Question: I'm using 2 navigation Tabs,
And somehow 2 of my tabs are combined in an unusual way like this:

So there's two texts overlapping eachother which shouldn't.
How to fix this?
My html document:
'''
<!DOCTYPE html>
<html>
<head>
<title>Portfolio - Arjan Speiard</title>
<meta http-equiv="Content-Type" content="text/html; charset=UTF-8">
<link href="css/style.css" rel="stylesheet" type="text/css" />
<script src="js/jquery-1.10.2.js" type="text/javascript"></script>
<script src="js/jquery-ui.js" type="text/javascript"></script>
<script src="js/data.js" type="text/javascript"></script>
</head>
<body>
<div id="background">
<div id="container">
<div id="clipboard"></div>
<h1 id="logo"><a href="#aboutme">Portfolio</a></h1><hr />
<nav id="tabs">
<ul id="menu">
<li id="menu_about"><a href="#aboutme">All About Me</a></li>
<li id="menu_portfolio"><a href="#portfolio">Portfolio</a></li>
<li id="menu_work_experience"><a href="#work">Werkervaring</a></li>
<li id="menu_skills"><a href="#skills">Skills</a></li>
</ul>
<div id="frame">
<div id="portfolio">
<article>
<h1>Portfolio</h1>
Voor Client moesten wij een portfolio maken. Hierin moesten een aantal dingen staan zoals wie je bent en wat je doet en natuurlijk
niet te vergeten de opdrachten die we allemaal met client hebben gemaakt.<br/>
Alle opdrachten kunt u vinden per week hier aan de zijkant.<br/>
Per opdracht moesten we ook een testtabel invullen op de pagina van de bepaalde week staat naar iedere opdracht en tabel een linkje.
</article>
</div>
<div id="aboutme">
<article>
Hallo Ik ben Arjan Speiard, en studeer Informatica op Hogeschool Windesheim.<br/>
Verder ben ik 20 jaar oud en leef ik nog bij mijn ouders.<br/>
Ik ben woonachtend in Duitsland, wat mij veel kilometers geeft qua reizen iedere dag.<br/>
Maar dit is het zeker waard. De opleiding is superleuk en ik heb ook een leuke klas.<br/><br/>
Naast school game ik veel denk hierbij aan MMORPG spellen. En ben ik nu bezig het leren van 3D modelleren.<br/>
Andere hobbies zijn Skateboarden, naar festivals gaan en lekker gek doen.
</article>
</div>
<div id="work">
<article>
Naast school heb ik ook nog een baantje als websiteonderhouder bij OBO Banden.<br/>
Daar maak ik een App om zo banden te kunnen annalyseren of die nog te repareren valt of niet.
</article>
</div>
<div id="skills">
<article>
Ik heb ervaring in C#, Java, HTML5, CSS3, Javascript, JQuery, PHP, MySQL, SQL-Server en XML.
</article>
</div>
</div>
</nav><hr />
<nav id="tabs2">
<ul id="portfolio_menu">
<li id="menu_week_1"><a href="#week1">Week 1</a></li>
<li id="menu_week_2"><a href="#week2">Week 2</a></li>
<li id="menu_week_3"><a href="#week3">Week 3</a></li>
<li id="menu_week_5"><a href="#week5">Week 5</a></li>
<li id="menu_week_6"><a href="#week6">Week 6</a></li>
<li id="menu_week_7"><a href="#week7">Week 7</a></li>
</ul>
<div id="frame">
<div id="week1">
<article>
<h1>Week 1</h1>
We moesten als eerste opdracht een Tabel maken die we vervolgens gebruiken om alle testresultaten in op te slaan.
<a href="Week_1/tabel.html">Deze is te bezichten op deze link en al ingevuld voor opdracht 1: nieuwsbrief.</a><br/>
Verder moesten we een nieuwsbrief namaken. <a href="Week_1/index.html">Deze is te bezichtigen op deze link.</a>
</article>
</div>
<div id="week2">
<article>
<h1>Week 2</h1>
<h2>Opdracht 1</h2>
Voor deze week werd ons geleerd wat javascript is en hoe je dat moet gebruiken.<br/>
Dus we kregen opdrachten met daarin javascript. Als eerste opdracht moesten we een visitekaartje maken.<br/>
<a href="Week_2/Visitekaartje/index.html">Deze is te bezichtigen op deze link.</a> <br/>
De testresultaten hiervan kunt u op <a href="Week_2/Visitekaartje/Tabel.html">deze link zien.</a>
<h2>Opdracht 2</h2>
Als 2e opdracht mochten we een Workout-programma maken. Hierin moesten workouts gemaakt en getoond kunnen worden.<br/>
<a href="Week_2/Workout/index.html">Deze is te bezichtigen op deze link.</a><br/>
De testresultaten hiervan kunt u op <a href="Week_2/Workout/Tabel.html">deze link zien.</a>
</article>
</div>
<div id="week3">
<article>
<h1>Week 3</h1>
<h2>Opdracht 1</h2>
Deze week mochten we aan de slag met JQuery. Een framework wat JavaScript een stuk simpeler maakt.<br/>
We moesten als opdracht een Festivalplanner maken hierin moesten een aantal podia zijn op verschillende dagen met verschillende acts.<br/>
Hiervoor hadden we 2 weken de tijd vanwege de vakantie.<br/>
<a href="Week_3/index.html">Deze opdracht is te bezichtigen op deze link.</a><br/>
De testresultaten hiervan kunt u op <a href="Week_3/Tabel.html">deze link zien.</a>
</article>
</div>
<div id="week5">
<article>
<h1>Week 5</h1>
<h2>Opdracht 1</h2>
Deze week mochten we aan de slag met Ajax-calls naar een servertje toe door middel van JQuery.<br/>
We moesten een hardloopwedstrijd simuleren genaamd de Ekiden.<br/>
<a href="Week_5/index.html">Deze opdracht is te bezichtigen op deze link.</a><Br/>
De testresultaten hiervan kunt u op <a href="Week_5/tabel.html">deze link zien.</a>
<h3>Opgelet:</h3>
Zonder een php-server werkt deze opdracht niet. Zet het hele portfolio dus in Htdocs van Xampp of een eensgelijksprogramma en probeer het opnieuw.
</article>
</div>
<div id="week6">
<article>
<h1>Week 6</h1>
<h2>Opdracht 1</h2>
Deze week moesten we een spelletje maken op het canvas van HTML5. Door middel van JavaScript en/of JQuery.<br/>
Ik heb een breakout variant gemaakt omdat mij dit deed denken aan het spel DX-Ball welke ik superleuk vond toen ik klein was.<br/>
Deze opdracht heb ik gemaakt samen met <a href="http://www.darkpendula.nl">Sandra Mastenbroek</a>.<br/>
<a href="Week_6/index.html">Deze opdracht is te bezichtigen op deze link.</a><br/>
De testresultaten hiervan kunt u op <a href="Week_6/tabel.html">deze link zien.</a>
</article>
</div>
<div id="week7">
<article>
<h1>Week 7</h1>
<h2>Opdracht 1</h2>
Deze week moesten we aan de slag met een MVC-framework. We mochten zelf kiezen welk framework dat was.<br/>
Als opdracht moesten we een reservering/ordersysteem maken. Dit hebben we gedaan door middel van het framework <a href="http://angularjs.org/">AngularJS</a>.<br/>
Deze opdracht is gemaakt samen met Hans-Jurgen Bakkenes.<br/>
<a href="Week_7/index.html">Deze opdracht is te bezichtigen op deze link.</a><br/>
De testresultaten hiervan kunt u op <a href="Week_7/tabel.html">deze link zien.</a>
</article>
</div>
</div>
</nav><hr />
</div>
</div>
</body>
</html>
'''
and This is my Data.js:
'''
/*jslint browser: true*/
/*global $, console*/
$(document).ready(function () {
"use strict";
$(function () {
$("#week1").hide();
$("#week2").hide();
$("#week3").hide();
$("#week5").hide();
$("#week6").hide();
$("#week7").hide();
$("#aboutme").show();
$("#portfolio").hide();
$("#work").hide();
$("#skills").hide();
});
$(function () {
$("#tabs").tabs({
activate: function () {
var active, tab;
active = $("#tabs").tabs("option", "active");
tab = $("#tabs ul>li a").eq(active).attr('href');
switch (tab) {
case "#aboutme":
$("#week1").hide();
$("#week2").hide();
$("#week3").hide();
$("#week5").hide();
$("#week6").hide();
$("#week7").hide();
$("#aboutme").show();
$("#portfolio").hide();
$("#work").hide();
$("#skills").hide();
break;
case "#portfolio":
$("#week1").hide();
$("#week2").hide();
$("#week3").hide();
$("#week5").hide();
$("#week6").hide();
$("#week7").hide();
$("#aboutme").hide();
$("#portfolio").show();
$("#work").hide();
$("#skills").hide();
break;
case "#work":
$("#week1").hide();
$("#week2").hide();
$("#week3").hide();
$("#week5").hide();
$("#week6").hide();
$("#week7").hide();
$("#aboutme").hide();
$("#portfolio").hide();
$("#work").show();
$("#skills").hide();
break;
case "#skills":
$("#week1").hide();
$("#week2").hide();
$("#week3").hide();
$("#week5").hide();
$("#week6").hide();
$("#week7").hide();
$("#aboutme").hide();
$("#portfolio").hide();
$("#work").hide();
$("#skills").show();
break;
}
}
});
});
$(function () {
$("#tabs2").tabs({
activate: function () {
var active, tab;
active = $("#tabs2").tabs("option", "active");
tab = $("#tabs2 ul>li a").eq(active).attr('href');
switch (tab) {
case "#week1":
$("#week1").show();
$("#week2").hide();
$("#week3").hide();
$("#week5").hide();
$("#week6").hide();
$("#week7").hide();
$("#aboutme").hide();
$("#portfolio").hide();
$("#work").hide();
$("#skills").hide();
break;
case "#week2":
$("#week1").hide();
$("#week2").show();
$("#week3").hide();
$("#week5").hide();
$("#week6").hide();
$("#week7").hide();
$("#aboutme").hide();
$("#portfolio").hide();
$("#work").hide();
$("#skills").hide();
break;
case "#week3":
$("#week1").hide();
$("#week2").hide();
$("#week3").show();
$("#week5").hide();
$("#week6").hide();
$("#week7").hide();
$("#aboutme").hide();
$("#portfolio").hide();
$("#work").hide();
$("#skills").hide();
break;
case "#week5":
$("#week1").hide();
$("#week2").hide();
$("#week3").hide();
$("#week5").show();
$("#week6").hide();
$("#week7").hide();
$("#aboutme").hide();
$("#portfolio").hide();
$("#work").hide();
$("#skills").hide();
break;
case "#week6":
$("#week1").hide();
$("#week2").hide();
$("#week3").hide();
$("#week5").hide();
$("#week6").show();
$("#week7").hide();
$("#aboutme").hide();
$("#portfolio").hide();
$("#work").hide();
$("#skills").hide();
break;
case "#week7":
$("#week1").hide();
$("#week2").hide();
$("#week3").hide();
$("#week5").hide();
$("#week6").hide();
$("#week7").show();
$("#aboutme").hide();
$("#portfolio").hide();
$("#work").hide();
$("#skills").hide();
break;
}
}
});
});
});
'''
This is my style.css:
'''
@import url("menu.css");
html{
width:100%;
height:100%;
}
body{
width:100%;
height:100%;
min-width:960px;
text-align: center;
background: url(../images/Desk_Texture.jpg) no-repeat;
}
a, a:visited{
text-decoration: none;
color:#0A5D7E;
}
#container{
margin:auto;
padding:0px;
width:960px;
height:100% !important;
min-height: 900px;
height:751px;
position: relative;
text-align: left;
}
#clipboard{
position: absolute;
top:0px;
left:70px;
width:900px;
height:985px;
background: url(../images/clipboard.gif) no-repeat;
}
#logo{
position: absolute;
top:90px;
left:140px;
width:242px;
height:126px;
background: url(../images/logo.gif) no-repeat;
text-indent: -9999px;
}
#logo a{
display:block;
width:266px;
height: 58px;
position:absolute;
left: 0px;
top: 0px;
}
#frame{
display:block;
width:520px;
height:505px;
position: absolute;
left:280px;
top:250px;
background: url(../images/contentBox.gif) no-repeat;
z-index: 5;
}
#frame article{
margin-left: 15px;
margin-right: 15px;
margin-top:15px;
}
#portfolio_menu{
position: absolute;
top:235px;
left:90px;
width:138px;
height:245px;
}
hr{
display:none;
}
.clear{
clear:both;
height:0px;
}
'''
So again, how come i see 2 texts through eachother, and 2nd how do I fix this?
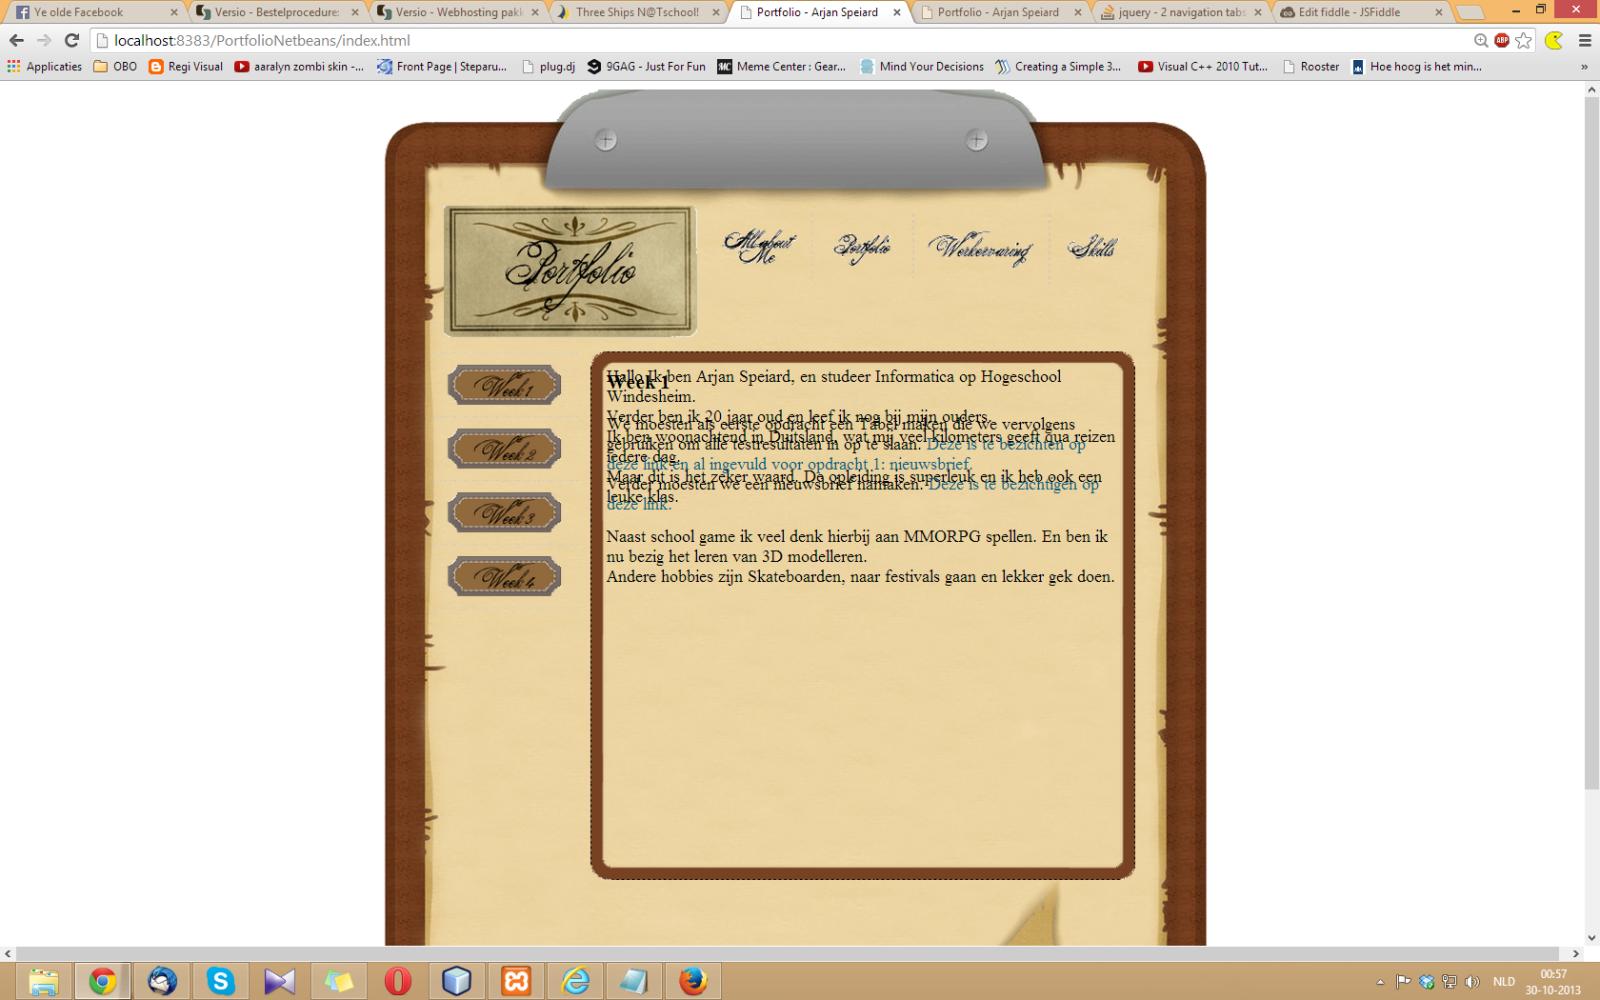
Answer: Here is your original code at jsfiddle - <URL>
The reason why you had this problem is the order of your functions. First you was firing this code:
'''
$(function () {
$("#week1").hide();
$("#week2").hide();
$("#week3").hide();
$("#week5").hide();
$("#week6").hide();
$("#week7").hide();
$("#aboutme").show();
$("#portfolio").hide();
$("#work").hide();
$("#skills").hide();
});
'''
And then, you was again activating your #tabs2, later in your code.
So, I solved your problem. Here is jsfiddle for you <URL>
What I did is just move the above part of your code to the end of the script.